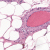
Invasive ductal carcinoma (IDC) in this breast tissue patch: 0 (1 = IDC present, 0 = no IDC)